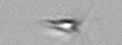
Label: Calciopappus